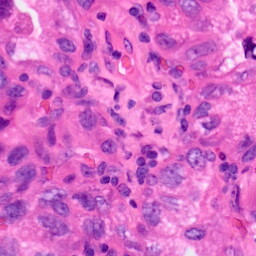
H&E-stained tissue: Lung